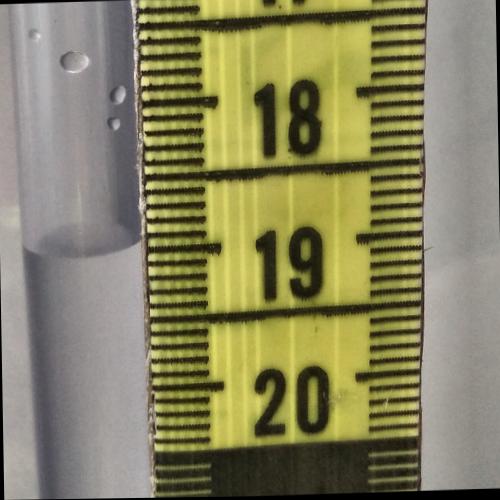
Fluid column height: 18.9 cm